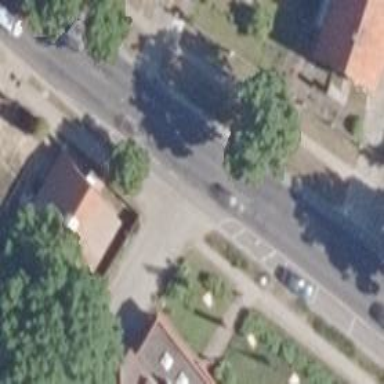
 and parking is not allowed on both sides."